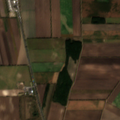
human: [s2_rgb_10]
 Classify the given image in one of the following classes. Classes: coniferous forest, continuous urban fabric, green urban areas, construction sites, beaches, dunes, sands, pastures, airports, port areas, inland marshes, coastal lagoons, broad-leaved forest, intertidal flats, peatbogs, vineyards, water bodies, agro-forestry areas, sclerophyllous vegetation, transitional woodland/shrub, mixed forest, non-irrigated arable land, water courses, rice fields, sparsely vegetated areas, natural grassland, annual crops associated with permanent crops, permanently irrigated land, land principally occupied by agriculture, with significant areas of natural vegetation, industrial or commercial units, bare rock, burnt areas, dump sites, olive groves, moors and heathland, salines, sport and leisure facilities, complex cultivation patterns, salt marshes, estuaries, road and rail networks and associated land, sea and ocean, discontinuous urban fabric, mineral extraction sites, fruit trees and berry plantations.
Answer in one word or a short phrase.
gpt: non-irrigated arable land, land principally occupied by agriculture, with significant areas of natural vegetation